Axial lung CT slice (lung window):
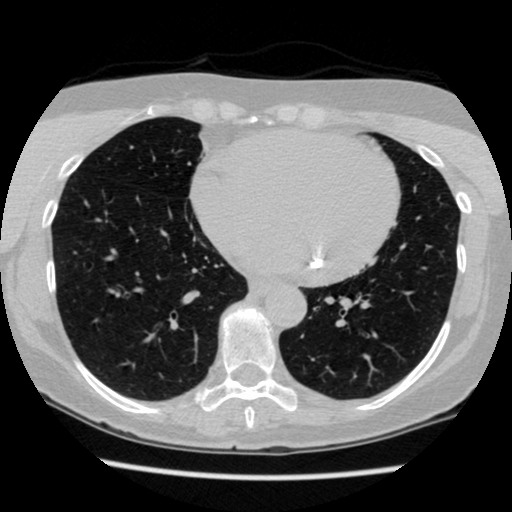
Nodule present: no